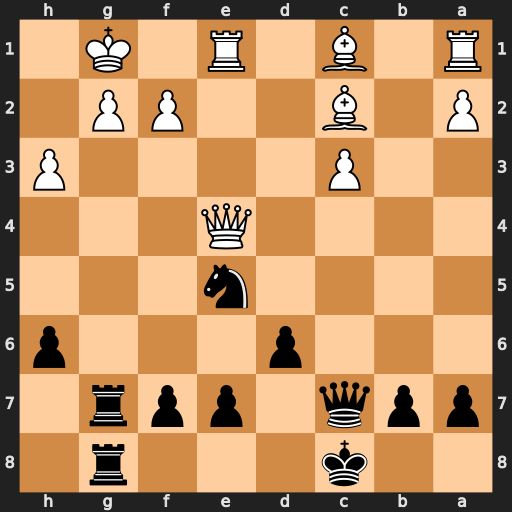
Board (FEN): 2k3r1/ppq1ppr1/3p3p/4n3/4Q3/2P4P/P1B2PP1/R1B1R1K1
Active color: b
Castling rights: -
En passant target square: -
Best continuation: Rxg2+ Kh1 Rxf2